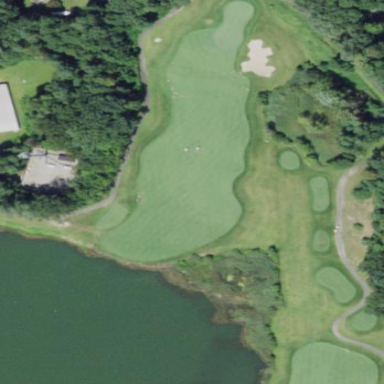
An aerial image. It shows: Golf fairway surrounded by grass.